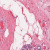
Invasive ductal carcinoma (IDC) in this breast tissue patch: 0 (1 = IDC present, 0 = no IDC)